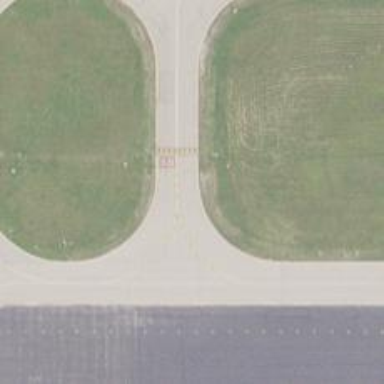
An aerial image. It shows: Image of taxiway at airport.